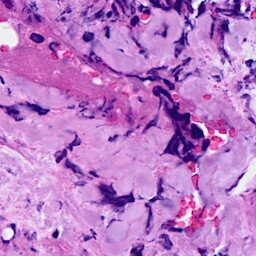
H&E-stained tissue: Breast